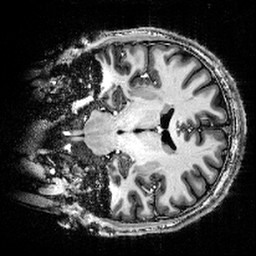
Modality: T1w
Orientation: coronal
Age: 27
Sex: male
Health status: healthy
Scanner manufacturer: siemens
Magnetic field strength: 9.4 T
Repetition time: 6 s
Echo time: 0.0023 s